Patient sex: M
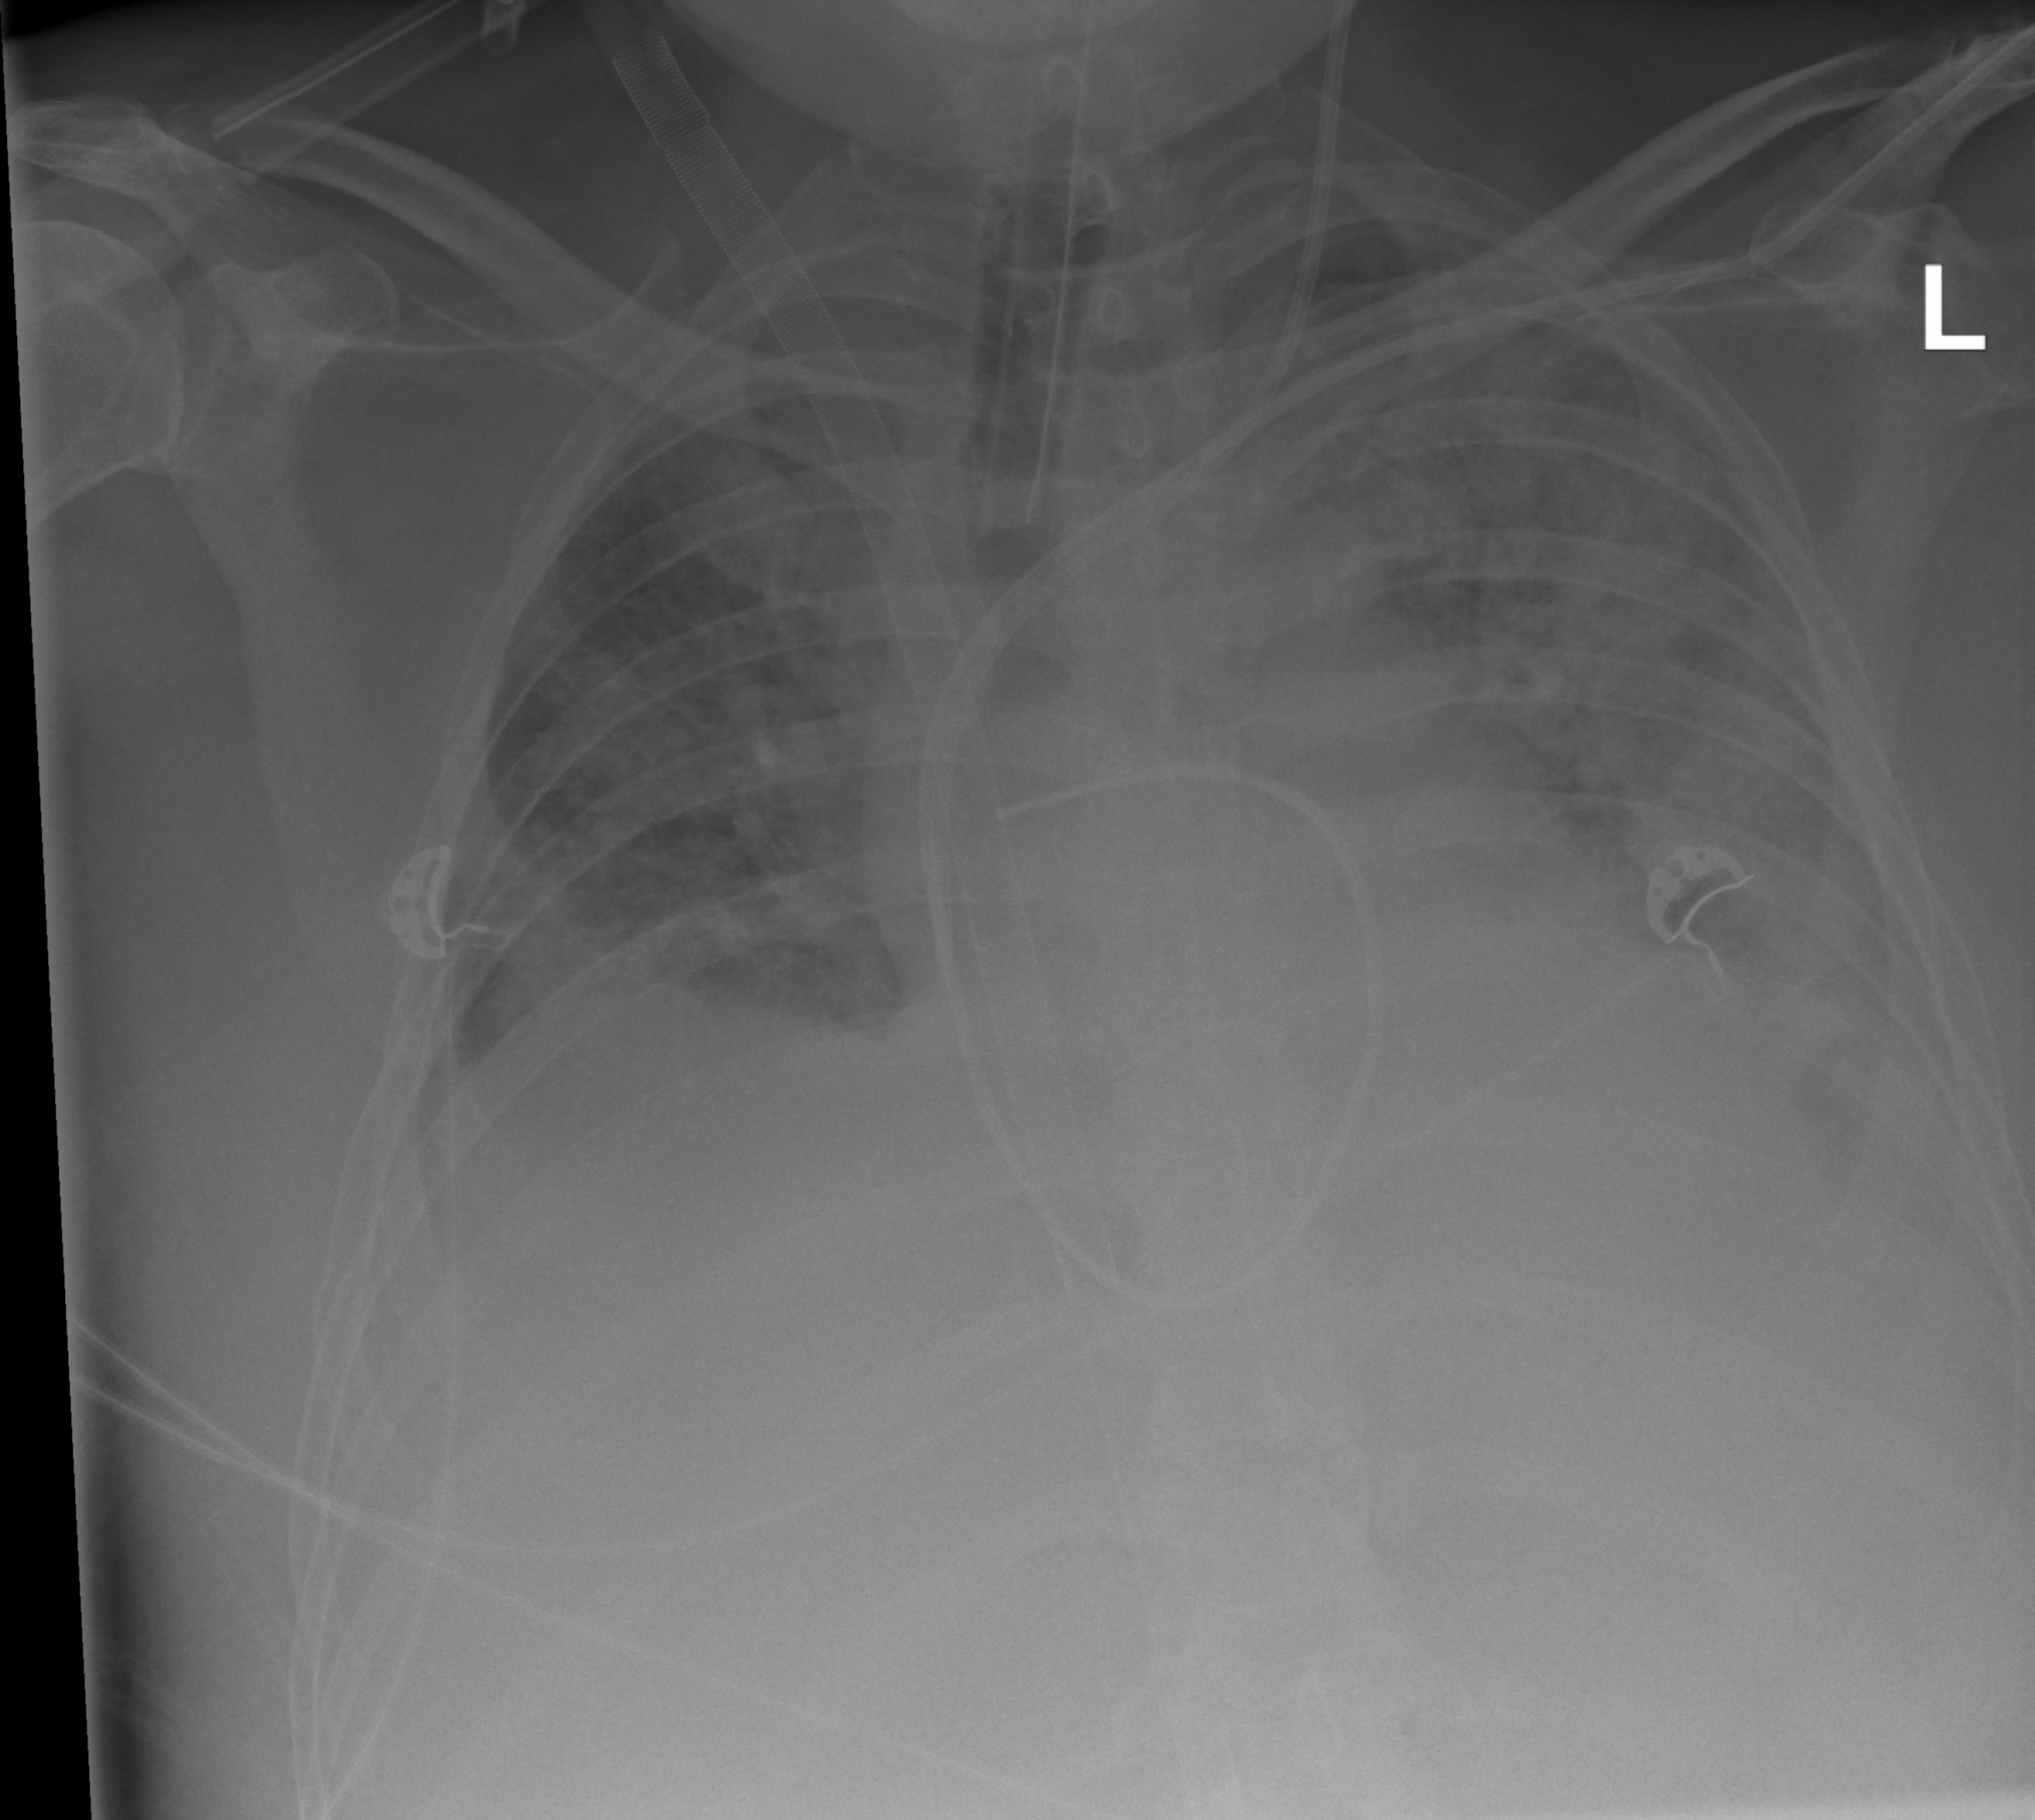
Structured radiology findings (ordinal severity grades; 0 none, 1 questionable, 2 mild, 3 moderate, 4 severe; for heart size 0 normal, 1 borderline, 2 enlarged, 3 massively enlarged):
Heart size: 1
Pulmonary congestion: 2
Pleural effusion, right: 2
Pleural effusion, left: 3
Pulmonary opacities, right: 2
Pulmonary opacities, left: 3
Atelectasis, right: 2
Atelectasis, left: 3